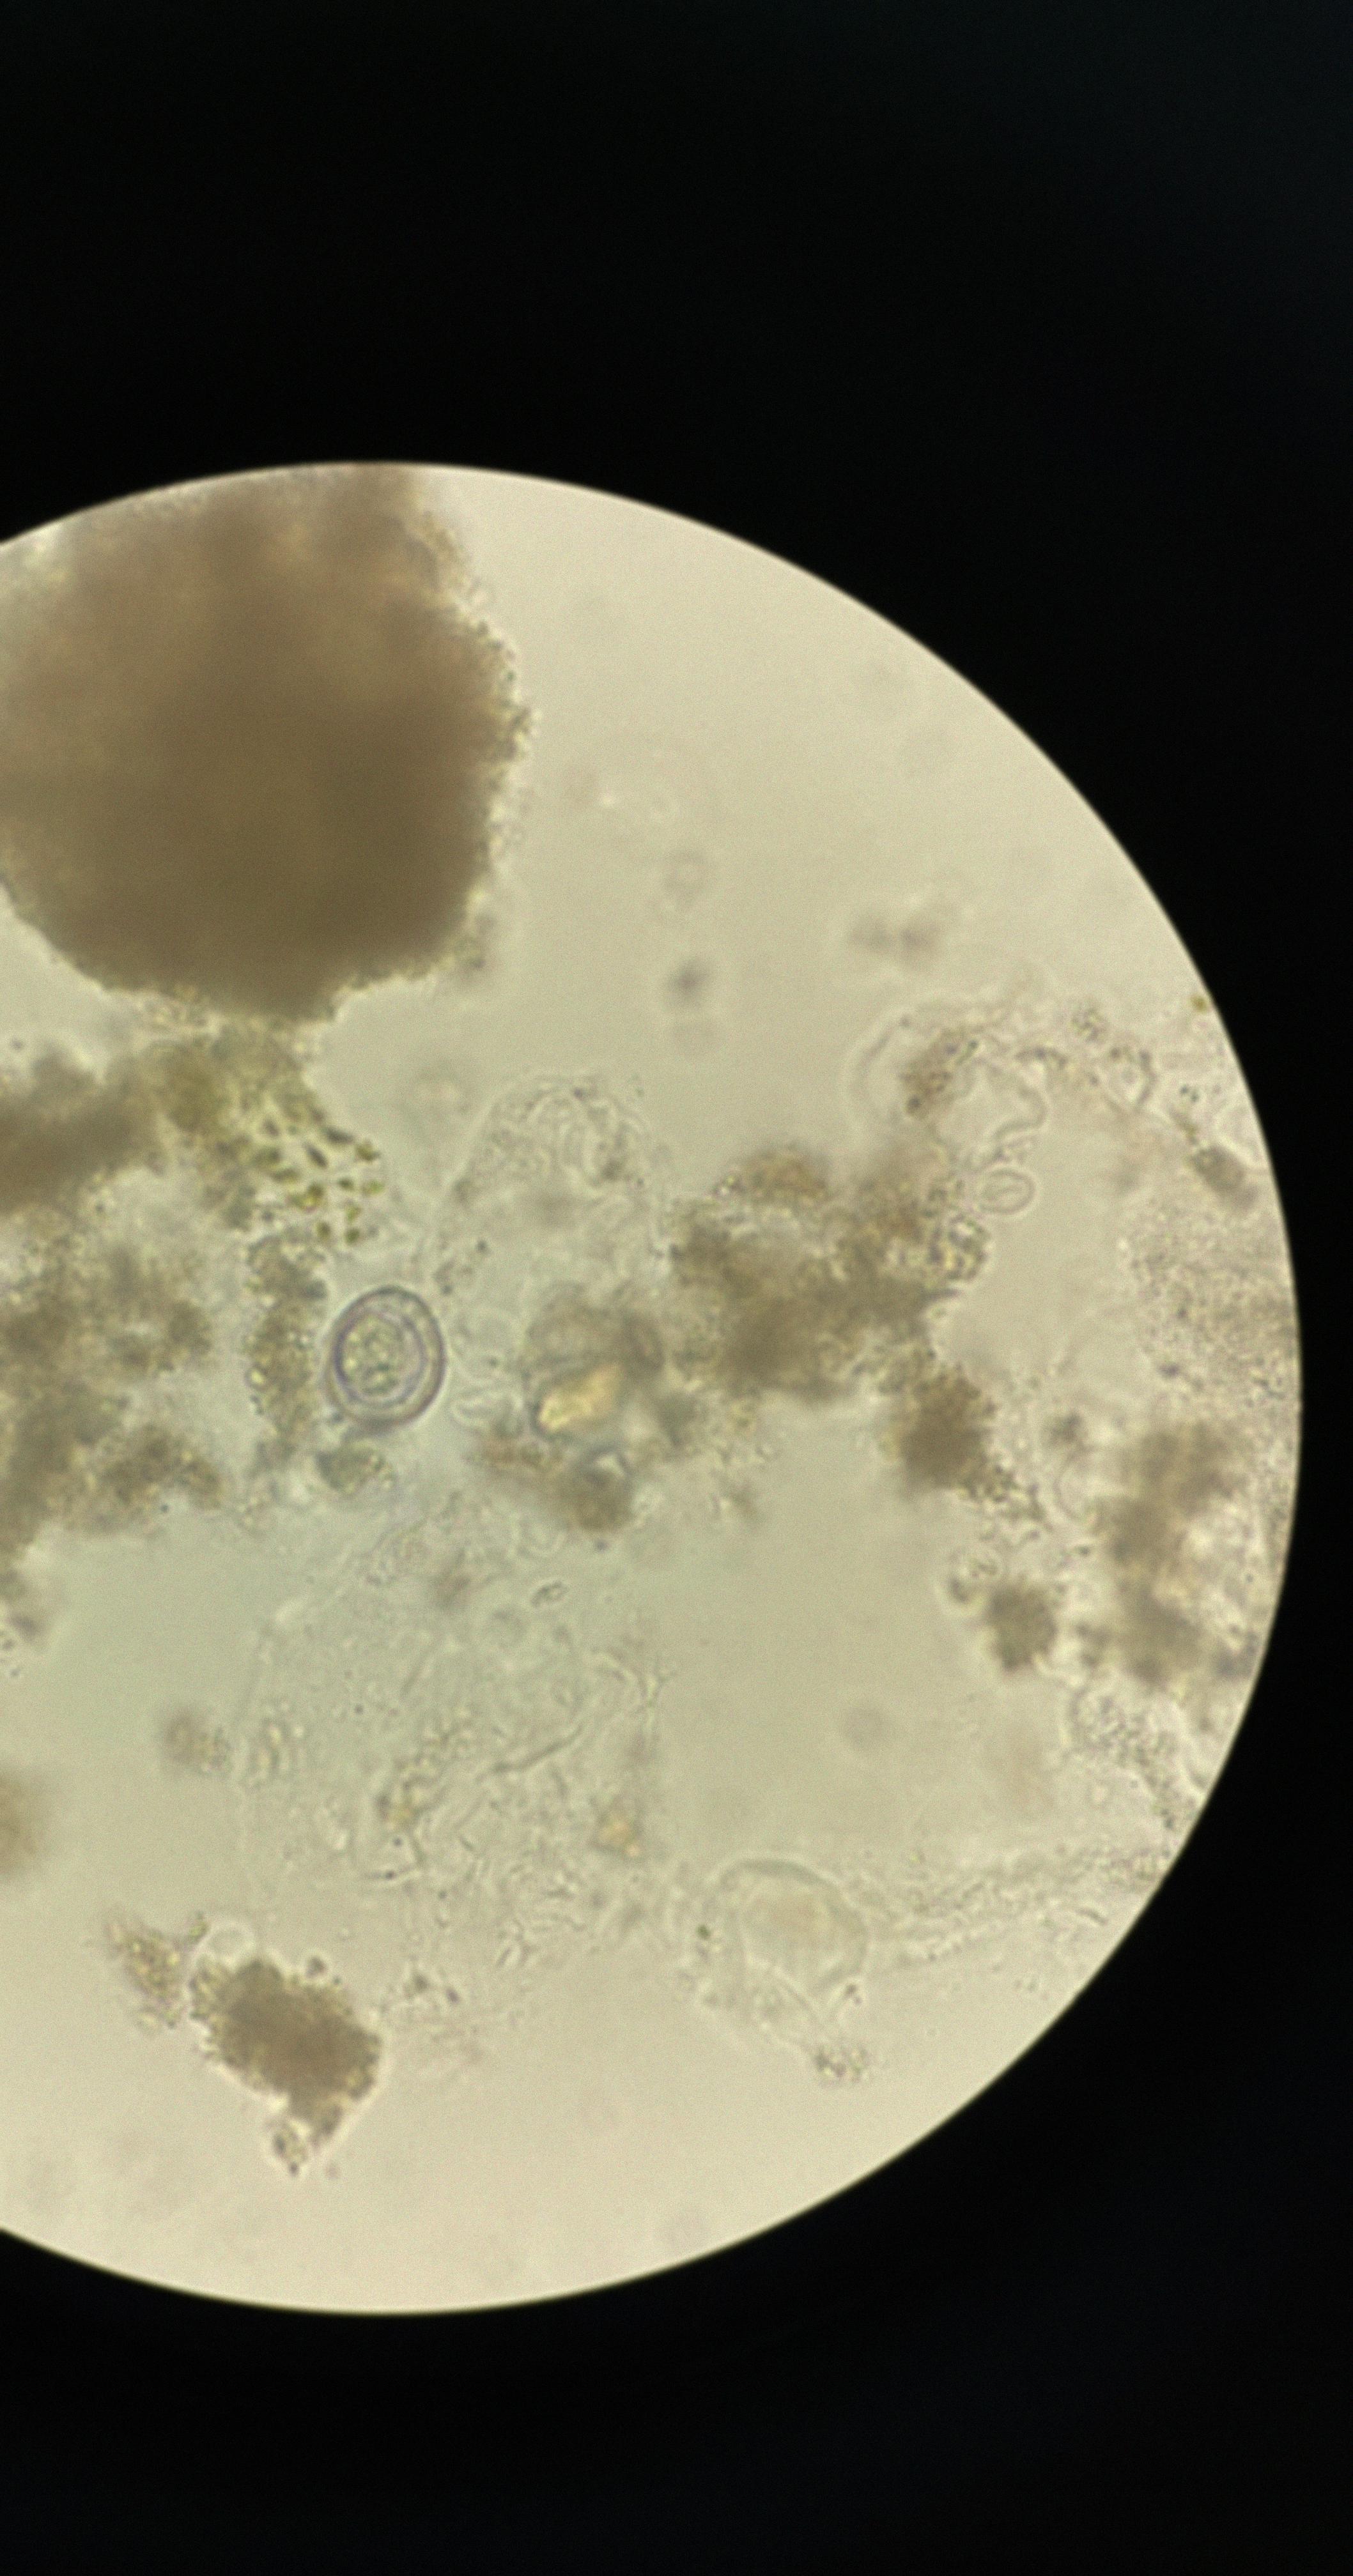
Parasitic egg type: Hymenolepis nana